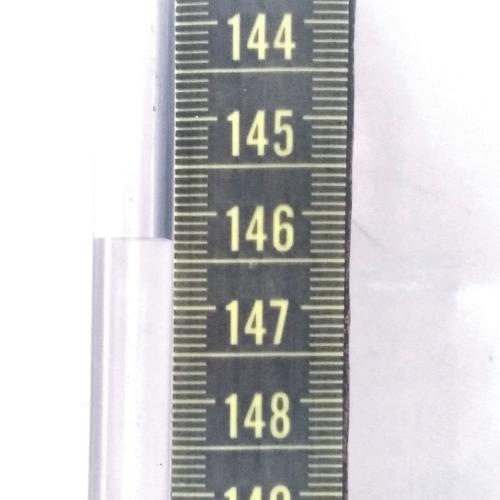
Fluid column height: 146.3 cm